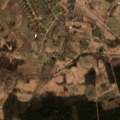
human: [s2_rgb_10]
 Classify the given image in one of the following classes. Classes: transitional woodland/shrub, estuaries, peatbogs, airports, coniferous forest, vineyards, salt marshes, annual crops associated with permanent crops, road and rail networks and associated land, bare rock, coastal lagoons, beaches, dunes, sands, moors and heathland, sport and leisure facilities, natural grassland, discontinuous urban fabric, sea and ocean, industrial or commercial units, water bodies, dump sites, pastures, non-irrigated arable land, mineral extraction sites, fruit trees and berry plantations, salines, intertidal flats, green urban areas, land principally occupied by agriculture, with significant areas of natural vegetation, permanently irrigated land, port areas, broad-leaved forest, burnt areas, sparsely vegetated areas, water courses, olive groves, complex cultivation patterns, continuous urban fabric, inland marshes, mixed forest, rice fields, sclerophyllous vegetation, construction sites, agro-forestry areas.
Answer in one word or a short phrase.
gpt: discontinuous urban fabric, non-irrigated arable land, pastures, complex cultivation patterns, land principally occupied by agriculture, with significant areas of natural vegetation, mixed forest, transitional woodland/shrub